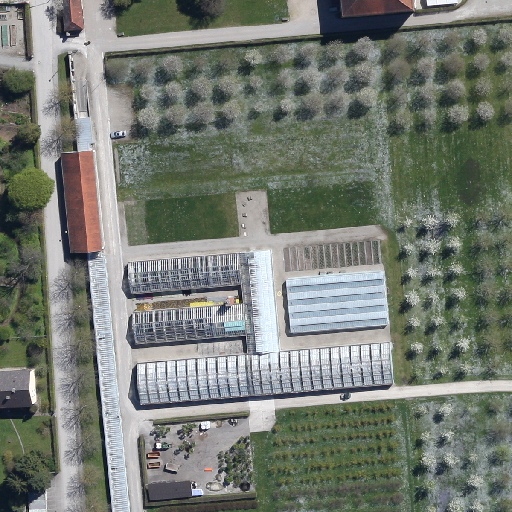
Referring expression: vehicle